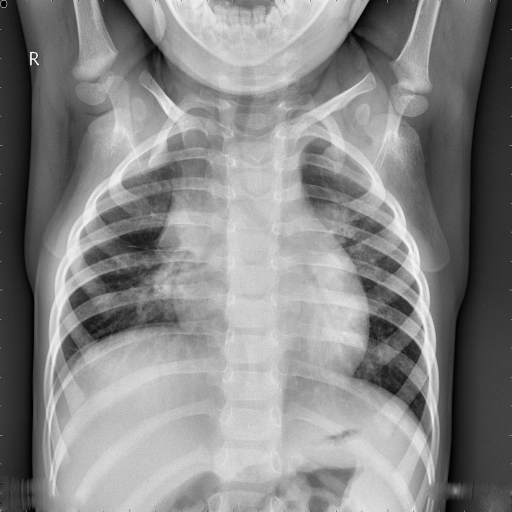
Finding: NORMAL